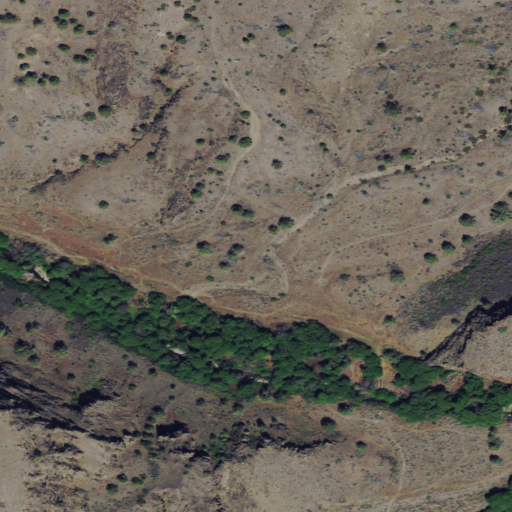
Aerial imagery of valley in Oregon named Sand Hollow containing shrub, grassland, woody wetlands, and evergreen forest